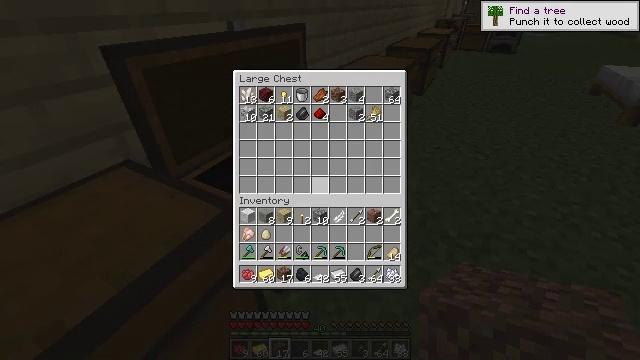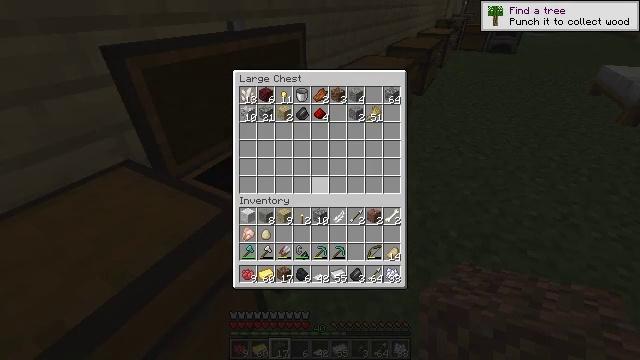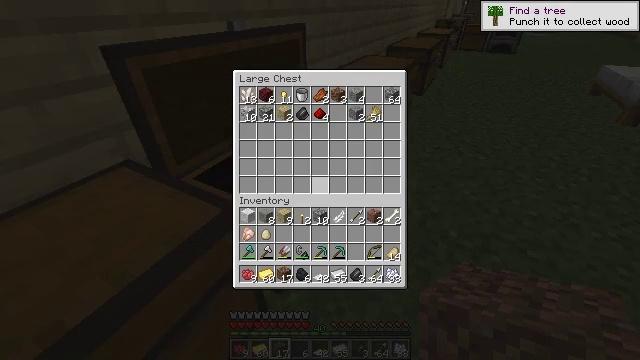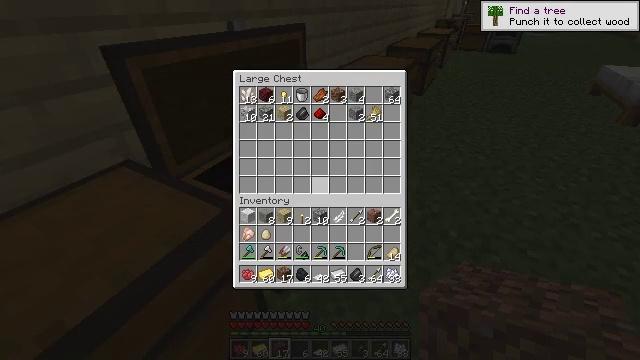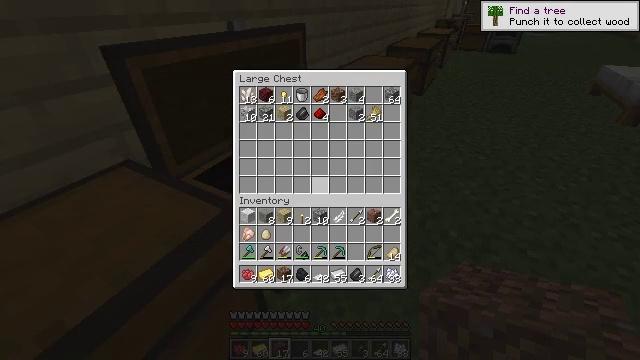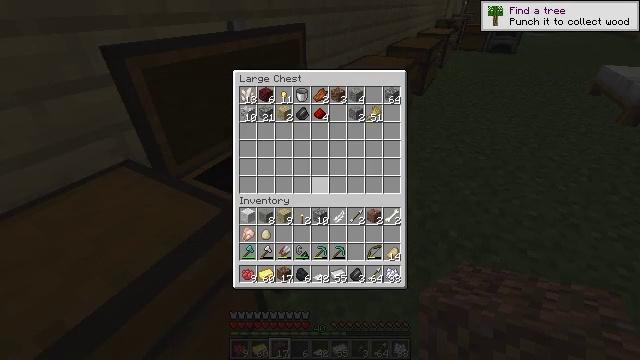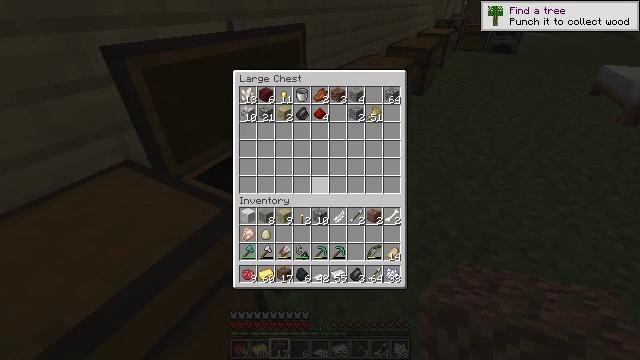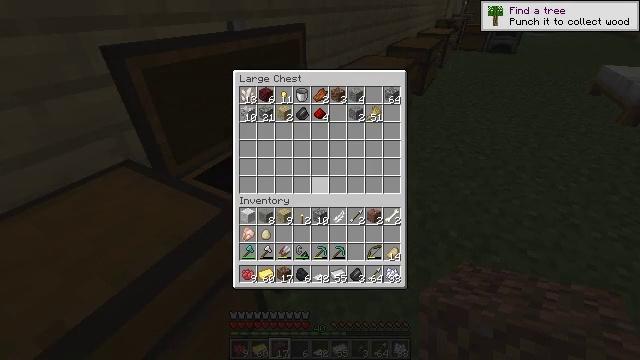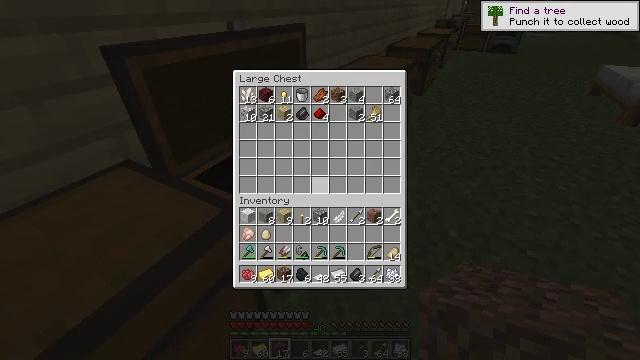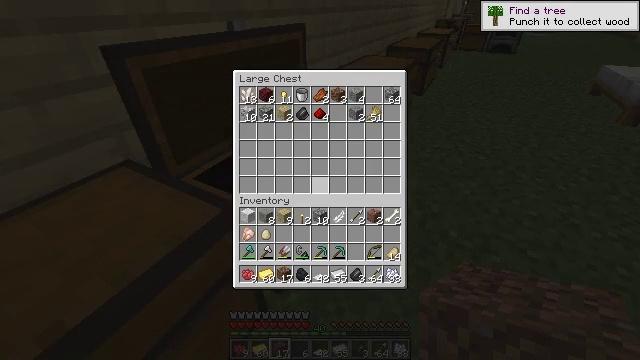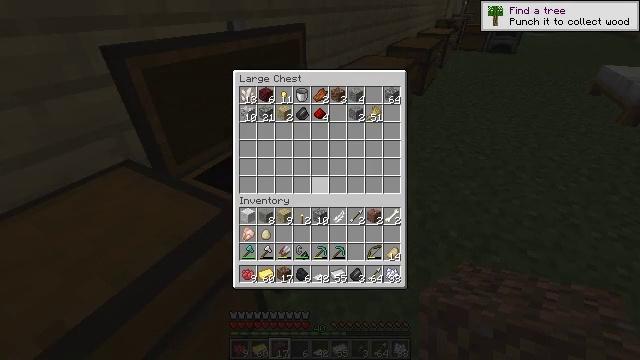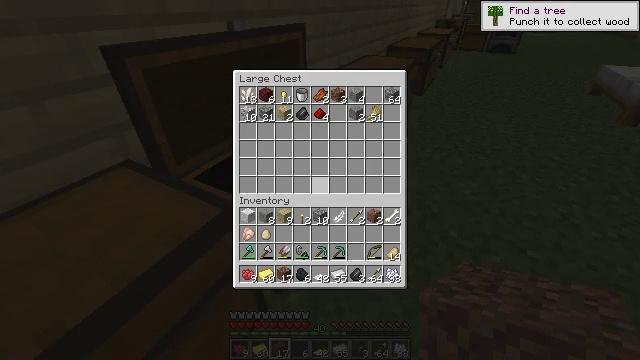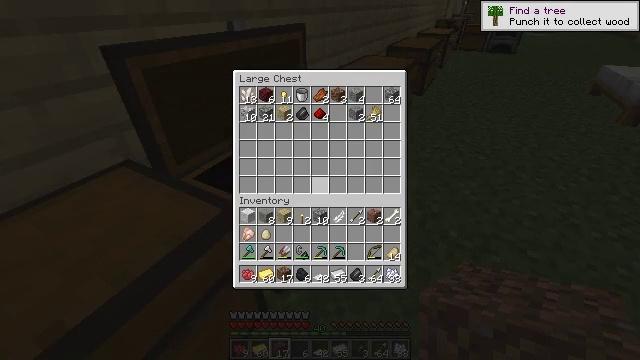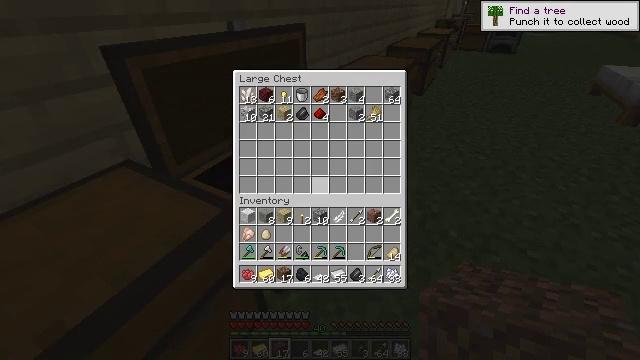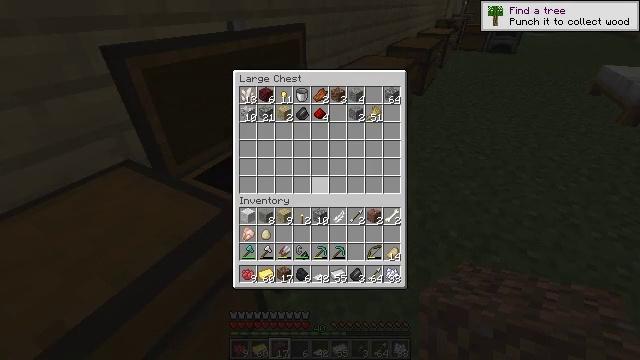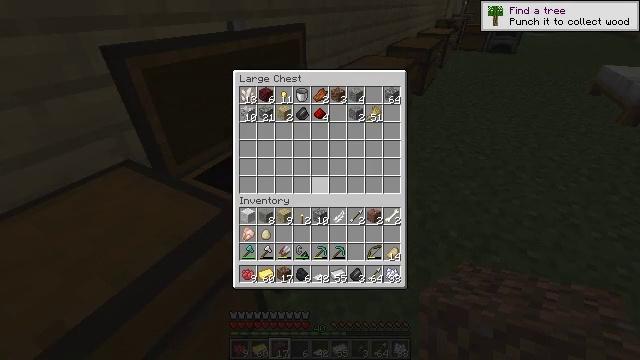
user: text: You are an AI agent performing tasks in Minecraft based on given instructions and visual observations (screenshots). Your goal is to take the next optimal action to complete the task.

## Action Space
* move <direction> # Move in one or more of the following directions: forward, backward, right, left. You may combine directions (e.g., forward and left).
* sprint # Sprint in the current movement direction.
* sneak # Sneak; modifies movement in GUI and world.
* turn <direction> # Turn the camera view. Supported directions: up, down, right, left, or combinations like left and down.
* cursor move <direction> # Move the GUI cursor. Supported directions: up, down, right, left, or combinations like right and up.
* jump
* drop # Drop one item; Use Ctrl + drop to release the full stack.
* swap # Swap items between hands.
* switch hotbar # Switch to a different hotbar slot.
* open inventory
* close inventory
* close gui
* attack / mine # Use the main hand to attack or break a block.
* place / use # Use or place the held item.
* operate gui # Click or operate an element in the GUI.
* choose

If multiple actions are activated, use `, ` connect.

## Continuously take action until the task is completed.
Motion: motion action
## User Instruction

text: Use the crafting table to make a gold block.
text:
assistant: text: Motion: no_op
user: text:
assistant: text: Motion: no_op
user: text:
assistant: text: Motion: no_op
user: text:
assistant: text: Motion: no_op
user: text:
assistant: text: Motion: no_op
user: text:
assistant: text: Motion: no_op
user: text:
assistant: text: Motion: no_op
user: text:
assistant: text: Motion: no_op
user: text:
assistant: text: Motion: no_op
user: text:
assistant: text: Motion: no_op
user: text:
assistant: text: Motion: no_op
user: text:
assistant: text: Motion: no_op
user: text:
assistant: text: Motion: no_op
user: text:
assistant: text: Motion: no_op
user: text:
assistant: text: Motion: no_op
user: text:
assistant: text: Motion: no_op
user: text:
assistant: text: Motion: no_op
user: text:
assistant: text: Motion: no_op
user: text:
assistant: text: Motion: no_op
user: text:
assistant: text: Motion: no_op
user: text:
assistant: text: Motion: no_op
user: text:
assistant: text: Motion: turn right
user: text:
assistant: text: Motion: turn right and up
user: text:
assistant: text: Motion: turn right and up
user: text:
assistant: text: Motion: turn right and up
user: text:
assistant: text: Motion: move forward, turn right
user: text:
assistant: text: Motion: move forward
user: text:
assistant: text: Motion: move forward
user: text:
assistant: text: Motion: move forward
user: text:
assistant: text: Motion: move forward, turn left